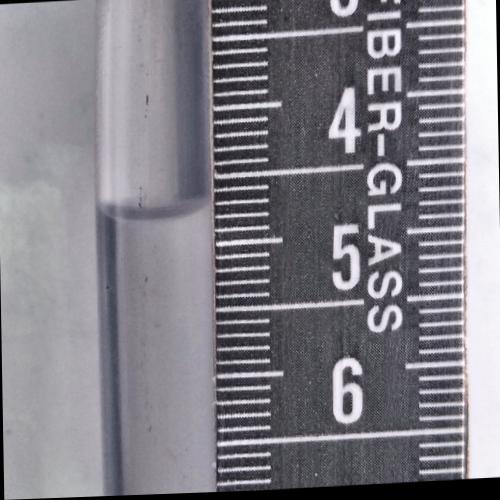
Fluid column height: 4.7 cm